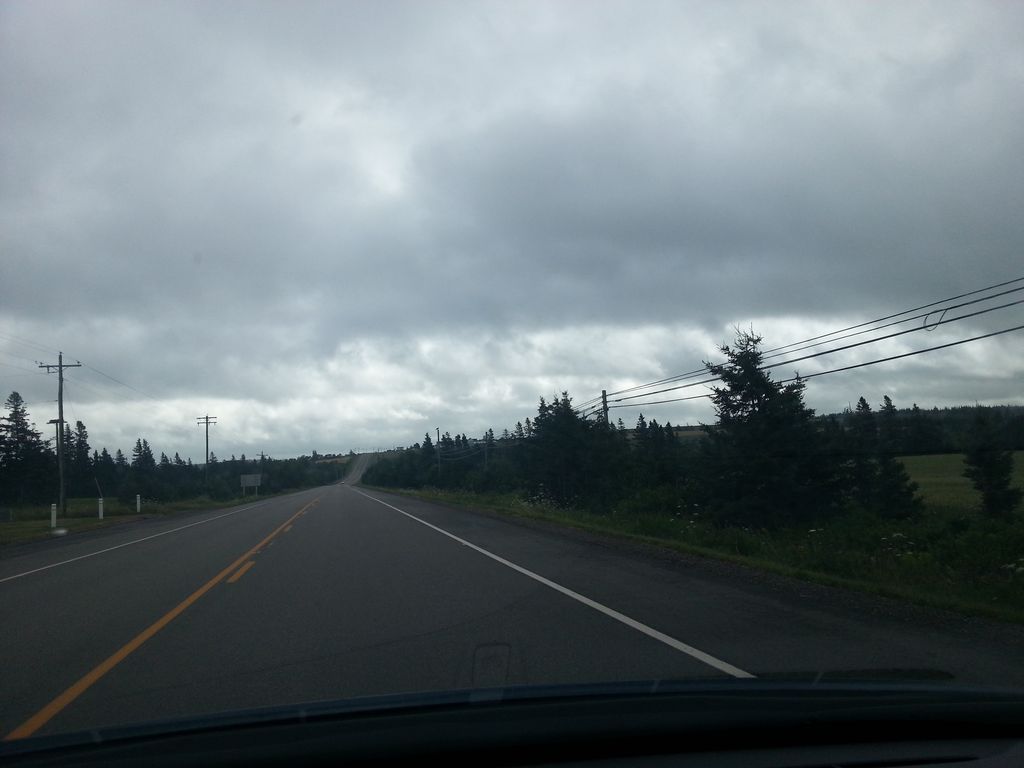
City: charlottetown